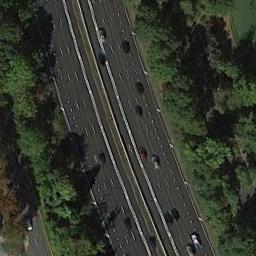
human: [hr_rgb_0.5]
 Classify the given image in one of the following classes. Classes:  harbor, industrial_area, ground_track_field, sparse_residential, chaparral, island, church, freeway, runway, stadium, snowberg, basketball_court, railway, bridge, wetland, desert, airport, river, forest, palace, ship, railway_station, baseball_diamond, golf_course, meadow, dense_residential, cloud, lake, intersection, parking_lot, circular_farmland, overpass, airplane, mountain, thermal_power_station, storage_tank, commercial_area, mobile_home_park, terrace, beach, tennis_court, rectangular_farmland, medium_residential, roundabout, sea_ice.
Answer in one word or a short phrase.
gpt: freeway